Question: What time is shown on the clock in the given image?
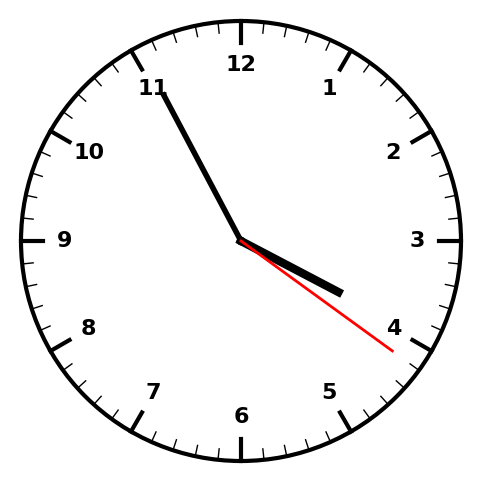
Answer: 03:55:21